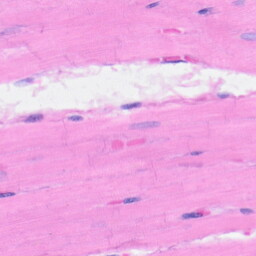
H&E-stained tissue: Heart